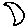
Label: moon